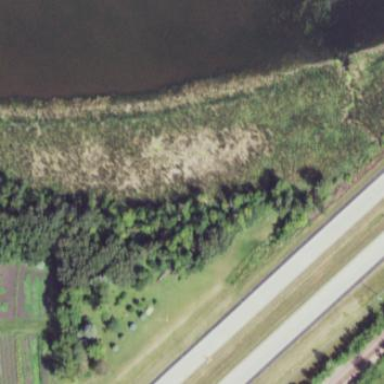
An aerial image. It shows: Reedbed wetland area.